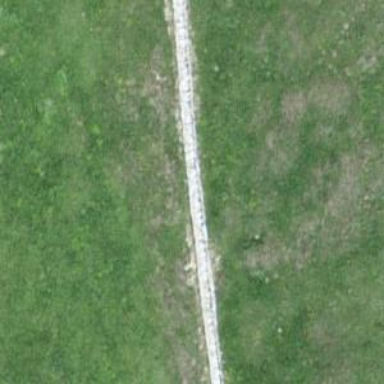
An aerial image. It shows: Dry stone wall barrier.